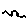
Label: zigzag